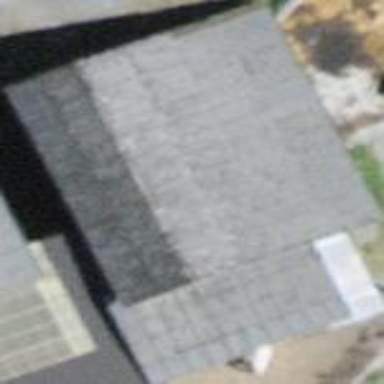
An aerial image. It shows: Shed.